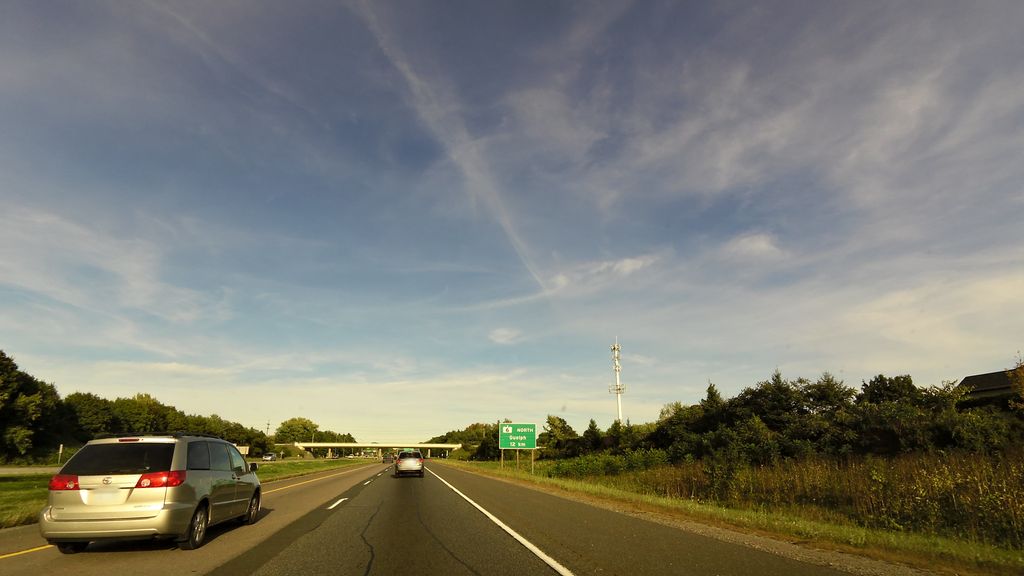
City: hamilton